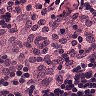
Metastatic tissue present: no